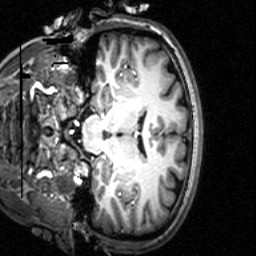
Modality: T1w
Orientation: coronal
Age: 23
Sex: female